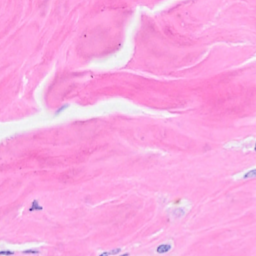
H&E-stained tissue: Breast